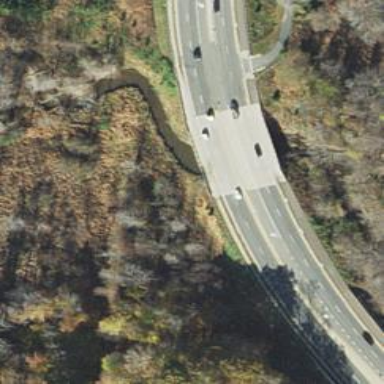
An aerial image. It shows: Secondary road with bridge.